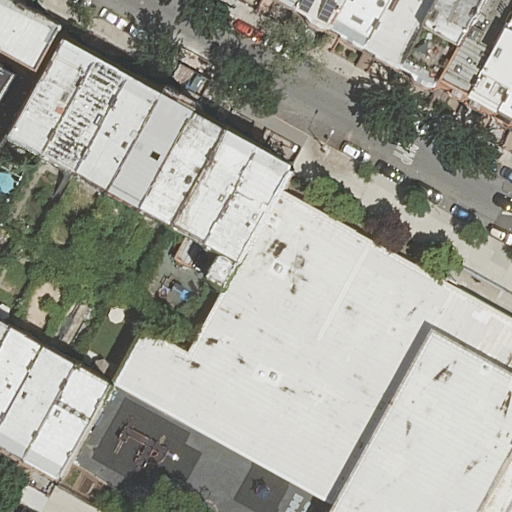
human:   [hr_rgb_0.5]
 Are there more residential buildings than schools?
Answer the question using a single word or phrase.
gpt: yes

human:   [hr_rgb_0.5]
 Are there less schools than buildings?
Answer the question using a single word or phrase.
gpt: yes

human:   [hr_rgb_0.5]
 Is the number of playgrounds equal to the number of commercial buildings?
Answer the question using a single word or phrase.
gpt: no

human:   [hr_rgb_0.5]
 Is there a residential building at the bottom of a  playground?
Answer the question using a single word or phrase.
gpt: no

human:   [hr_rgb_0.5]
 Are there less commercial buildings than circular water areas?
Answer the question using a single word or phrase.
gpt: no

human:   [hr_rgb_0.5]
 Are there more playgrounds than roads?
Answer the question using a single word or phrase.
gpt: yes

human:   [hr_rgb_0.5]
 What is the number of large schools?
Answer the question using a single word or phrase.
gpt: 1

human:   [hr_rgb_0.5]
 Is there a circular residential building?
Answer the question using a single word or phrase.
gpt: no

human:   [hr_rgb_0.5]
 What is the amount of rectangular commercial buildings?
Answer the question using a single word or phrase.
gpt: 0

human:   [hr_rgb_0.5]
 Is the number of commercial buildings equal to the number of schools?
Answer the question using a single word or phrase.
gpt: no

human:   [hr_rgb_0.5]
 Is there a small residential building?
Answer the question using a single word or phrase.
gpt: yes

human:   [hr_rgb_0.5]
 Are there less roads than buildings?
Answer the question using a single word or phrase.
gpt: yes

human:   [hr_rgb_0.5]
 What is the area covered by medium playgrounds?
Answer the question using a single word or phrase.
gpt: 451m2

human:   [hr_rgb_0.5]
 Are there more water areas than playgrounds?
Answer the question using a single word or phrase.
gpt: no

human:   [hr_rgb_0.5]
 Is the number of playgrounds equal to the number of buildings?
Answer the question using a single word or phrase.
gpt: no

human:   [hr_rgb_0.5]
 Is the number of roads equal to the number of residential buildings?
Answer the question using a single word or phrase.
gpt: no

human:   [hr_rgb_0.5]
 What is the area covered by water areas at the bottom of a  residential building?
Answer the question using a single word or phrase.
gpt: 0m2

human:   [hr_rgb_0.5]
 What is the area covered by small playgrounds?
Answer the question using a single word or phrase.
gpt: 0m2

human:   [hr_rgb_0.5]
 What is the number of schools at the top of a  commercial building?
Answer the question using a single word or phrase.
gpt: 0

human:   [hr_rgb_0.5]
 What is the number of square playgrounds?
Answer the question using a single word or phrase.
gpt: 0

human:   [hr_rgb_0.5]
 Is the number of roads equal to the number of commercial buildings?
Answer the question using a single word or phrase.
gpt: no

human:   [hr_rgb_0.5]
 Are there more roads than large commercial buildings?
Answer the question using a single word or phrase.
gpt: yes

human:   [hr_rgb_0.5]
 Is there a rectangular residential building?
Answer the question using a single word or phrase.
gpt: yes

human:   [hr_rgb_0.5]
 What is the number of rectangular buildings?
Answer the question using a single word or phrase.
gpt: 17

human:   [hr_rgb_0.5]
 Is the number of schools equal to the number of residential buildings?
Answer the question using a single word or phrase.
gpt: no

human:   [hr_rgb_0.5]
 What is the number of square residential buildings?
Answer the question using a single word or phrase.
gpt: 0

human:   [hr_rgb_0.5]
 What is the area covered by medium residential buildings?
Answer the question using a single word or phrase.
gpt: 2125m2

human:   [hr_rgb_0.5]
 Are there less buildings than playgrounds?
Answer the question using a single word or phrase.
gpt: no

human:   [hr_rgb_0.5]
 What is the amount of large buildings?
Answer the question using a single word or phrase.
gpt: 1

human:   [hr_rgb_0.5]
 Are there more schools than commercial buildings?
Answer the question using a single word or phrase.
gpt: yes

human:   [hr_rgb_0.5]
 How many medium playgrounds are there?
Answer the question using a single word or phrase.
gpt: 1

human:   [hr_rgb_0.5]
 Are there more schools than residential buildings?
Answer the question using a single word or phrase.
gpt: no

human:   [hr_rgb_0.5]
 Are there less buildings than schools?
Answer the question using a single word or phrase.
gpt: no

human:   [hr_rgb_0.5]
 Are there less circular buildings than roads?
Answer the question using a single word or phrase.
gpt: yes

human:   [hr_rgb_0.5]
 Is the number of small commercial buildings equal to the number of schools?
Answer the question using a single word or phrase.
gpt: no

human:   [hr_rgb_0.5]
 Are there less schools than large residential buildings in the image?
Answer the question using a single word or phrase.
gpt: no